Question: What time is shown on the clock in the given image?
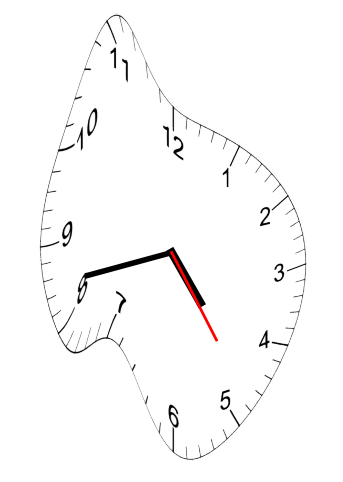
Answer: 04:42:24